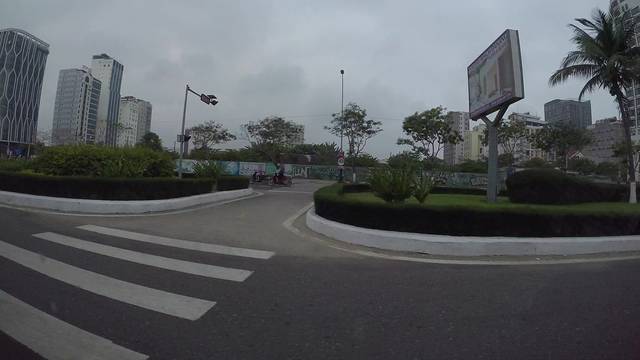
Region: Vietnam
Coordinates: 16.065, 108.245